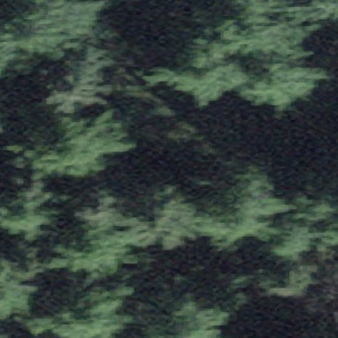
Label: other